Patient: sex F, age 34
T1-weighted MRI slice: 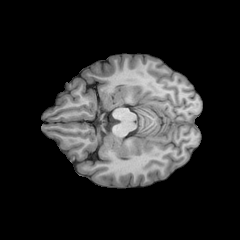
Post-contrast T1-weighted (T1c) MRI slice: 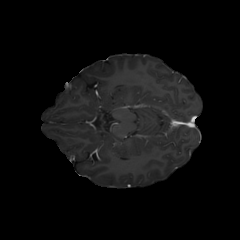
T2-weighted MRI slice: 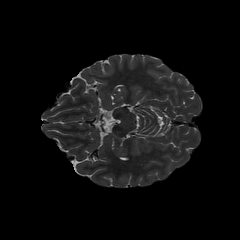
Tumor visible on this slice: no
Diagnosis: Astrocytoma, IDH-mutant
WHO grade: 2